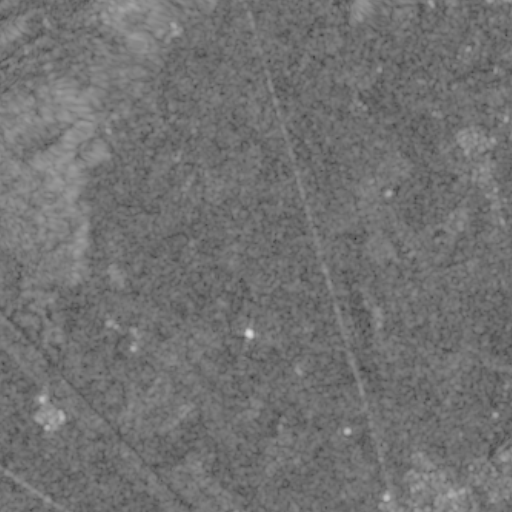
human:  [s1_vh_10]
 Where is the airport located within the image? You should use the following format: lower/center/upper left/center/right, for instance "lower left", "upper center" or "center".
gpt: The airport is located in the lower right of the image.
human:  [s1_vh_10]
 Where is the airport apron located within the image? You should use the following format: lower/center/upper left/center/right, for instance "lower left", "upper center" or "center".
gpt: The airport apron is located in the center right of the image.
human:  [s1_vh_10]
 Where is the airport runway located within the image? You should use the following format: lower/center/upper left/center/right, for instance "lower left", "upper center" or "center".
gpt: The airport runway is located in the lower right of the image.
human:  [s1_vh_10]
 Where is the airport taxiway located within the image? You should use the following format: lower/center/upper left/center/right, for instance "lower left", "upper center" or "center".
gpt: The airport taxiway is located in the lower right of the image.
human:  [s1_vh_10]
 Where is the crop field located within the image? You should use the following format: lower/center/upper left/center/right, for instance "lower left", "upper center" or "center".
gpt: The crop field is located in the upper center of the image.
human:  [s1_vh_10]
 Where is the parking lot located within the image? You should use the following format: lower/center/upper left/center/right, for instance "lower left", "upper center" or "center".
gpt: The parking lot is located in the lower right of the image.
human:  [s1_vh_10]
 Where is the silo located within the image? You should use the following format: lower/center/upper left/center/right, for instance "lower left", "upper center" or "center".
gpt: The silo is located in the lower left of the image.
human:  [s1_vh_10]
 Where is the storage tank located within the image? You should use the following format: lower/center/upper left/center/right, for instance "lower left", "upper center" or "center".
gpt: The storage tank is located in the lower left of the image.
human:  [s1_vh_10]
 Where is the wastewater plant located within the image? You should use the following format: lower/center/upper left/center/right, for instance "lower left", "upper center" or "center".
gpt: The wastewater plant is located in the lower left of the image.
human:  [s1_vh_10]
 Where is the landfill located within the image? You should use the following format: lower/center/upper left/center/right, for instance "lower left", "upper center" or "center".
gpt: There is no landfill in the image.

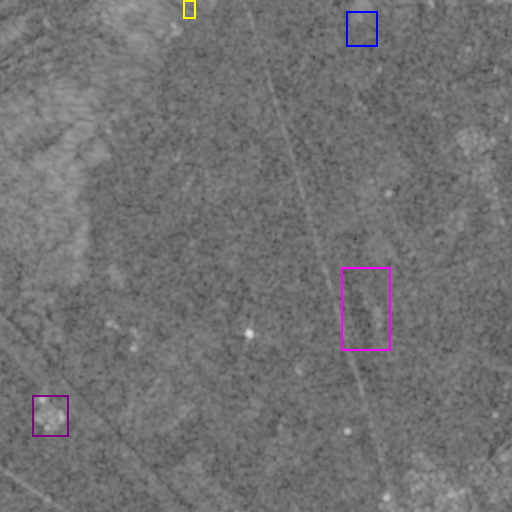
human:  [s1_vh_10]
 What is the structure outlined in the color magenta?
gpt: The structure outlined in magenta is an airport.
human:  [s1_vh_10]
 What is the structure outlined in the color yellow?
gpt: The structure outlined in yellow is a crop field.
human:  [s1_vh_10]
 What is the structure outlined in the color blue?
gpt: The structure outlined in blue is a park.
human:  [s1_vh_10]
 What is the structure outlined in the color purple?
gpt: The structure outlined in purple is a wastewater plant.
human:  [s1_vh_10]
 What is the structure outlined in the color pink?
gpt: There is no pink outline.